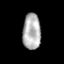
Tissue: prostate
Cell type: Epithelial cells
Senescence score: 0.2242
Nuclear area (px): 634
Mean DAPI intensity: 178.603